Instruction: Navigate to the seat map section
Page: seats
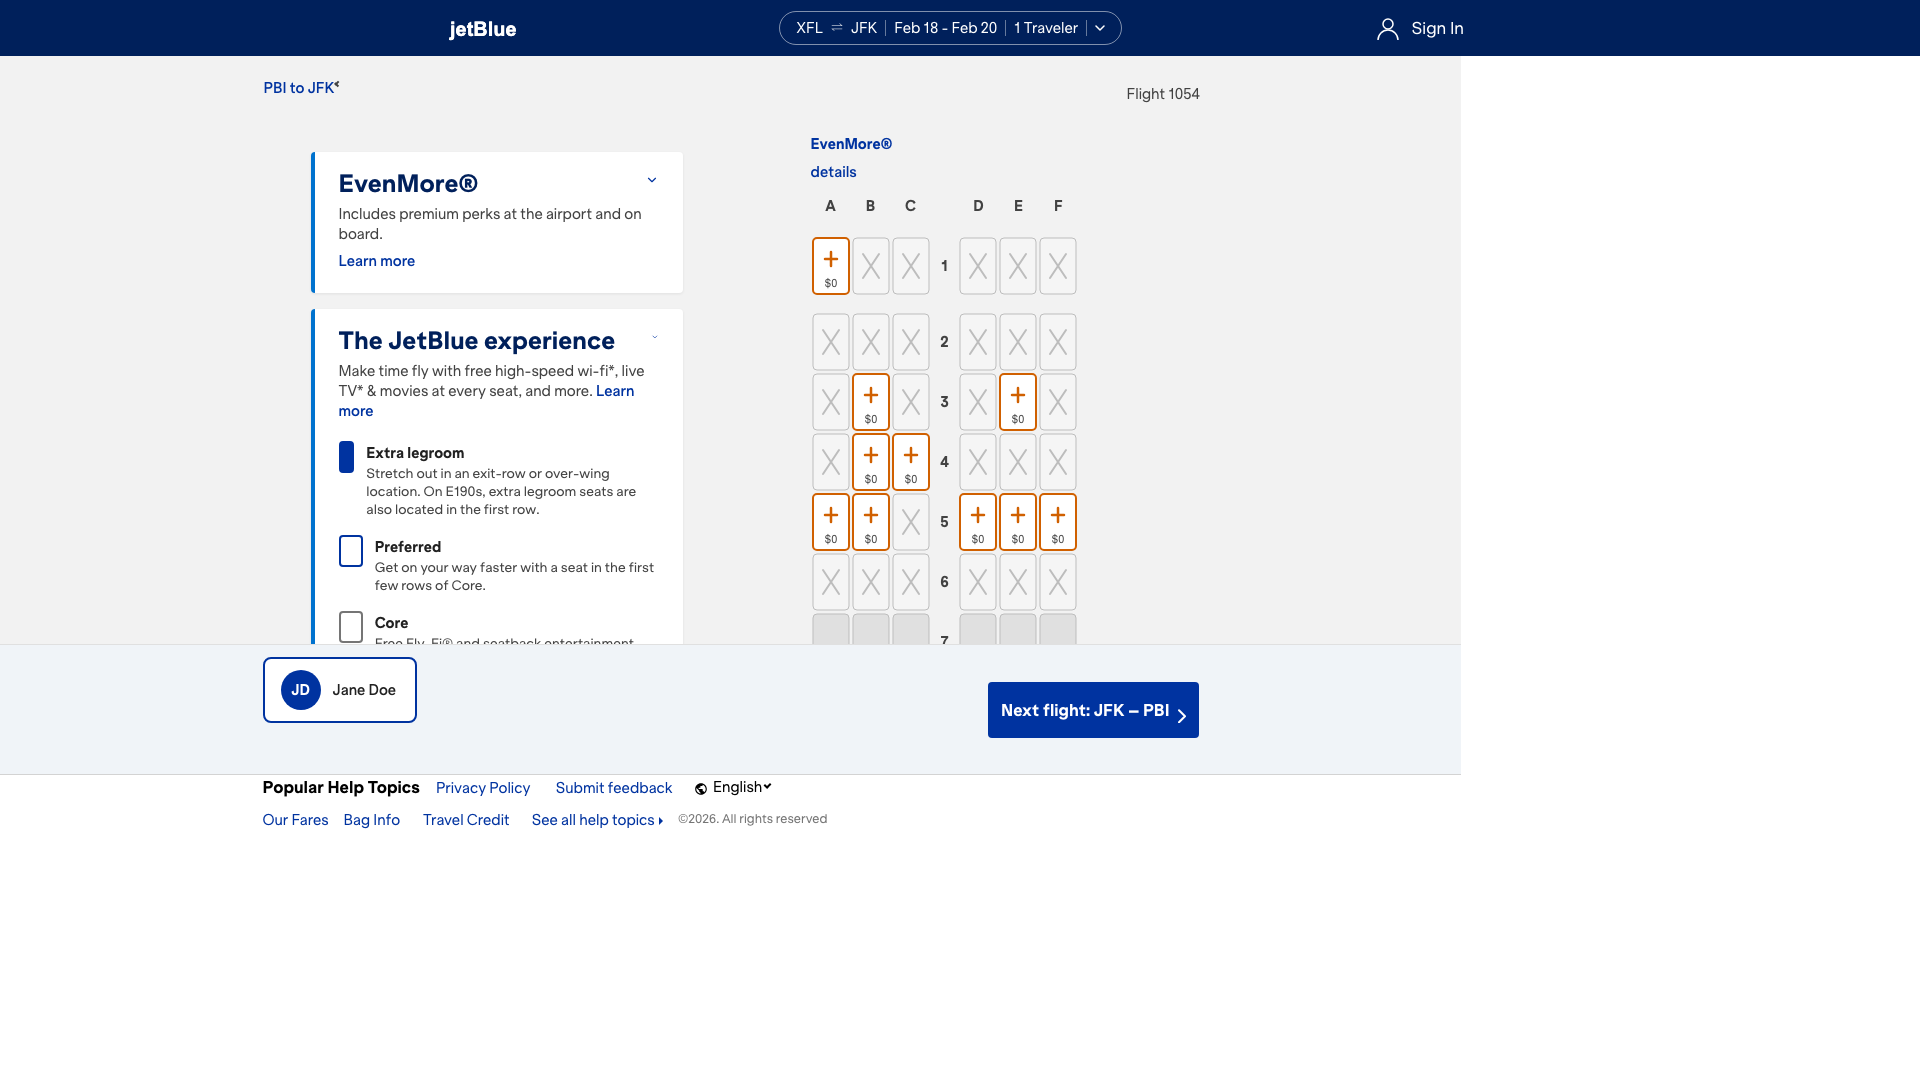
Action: scroll